【题型】填空题　【知识点】平面几何　【难度】easy
已知：如图, 在 $\triangle ABC$ 中, $\angle ACB = 90^\circ$, $AC = 3$, $BC = 6$, $CO$ 是边 $AB$ 上的中线, $G$ 为 $\triangle ABC$ 的重心, 过点 $G$ 作 $GN \parallel BC$ 交 $AB$ 于点 $N$, 那么 $\triangle OGN$ 的面积是 \underline{\hspace{2cm}}。

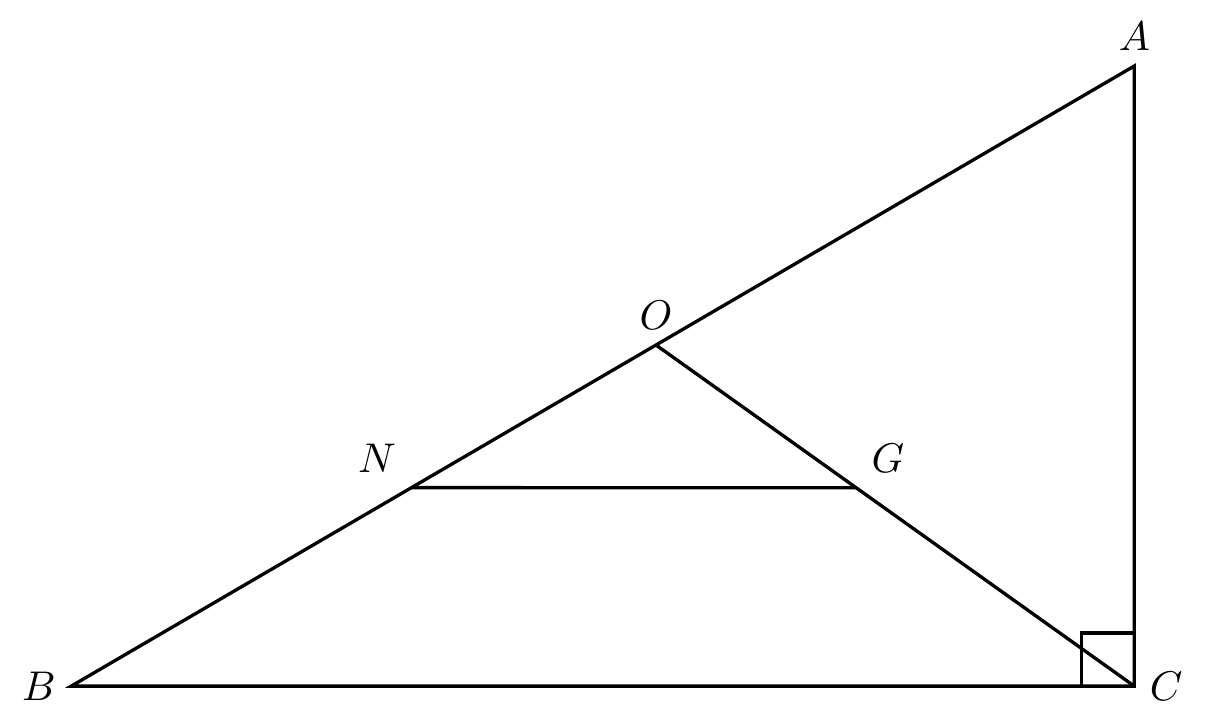
【解答】
解：$\because$ $CO$ 是边 $AB$ 上的中线,

$\therefore$ $S_{\triangle OBC} = \frac{1}{2} S_{\triangle ABC} = \frac{1}{2} \times \frac{1}{2} BC \times AC = \frac{1}{2} \times \frac{1}{2} \times 6 \times 3 = \frac{9}{2}$,

$\because$ $G$ 为 $\triangle ABC$ 的重心, $GN \parallel BC$,

$\therefore$ $\triangle ONG \sim \triangle OBC$,

$\therefore$ $\frac{S_{\triangle ONG}}{S_{\triangle OBC}} = \left( \frac{OG}{OC} \right)^2 = \left( \frac{1}{3} \right)^2 = \frac{1}{9}$,

$\therefore$ $S_{\triangle ONG} = \frac{1}{9} S_{\triangle OBC} = \frac{1}{9} \times \frac{9}{2} = \frac{1}{2}$,

故答案为：$\frac{1}{2}$。